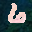
Label: 6